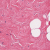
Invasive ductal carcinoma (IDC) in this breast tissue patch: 0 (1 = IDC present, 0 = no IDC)